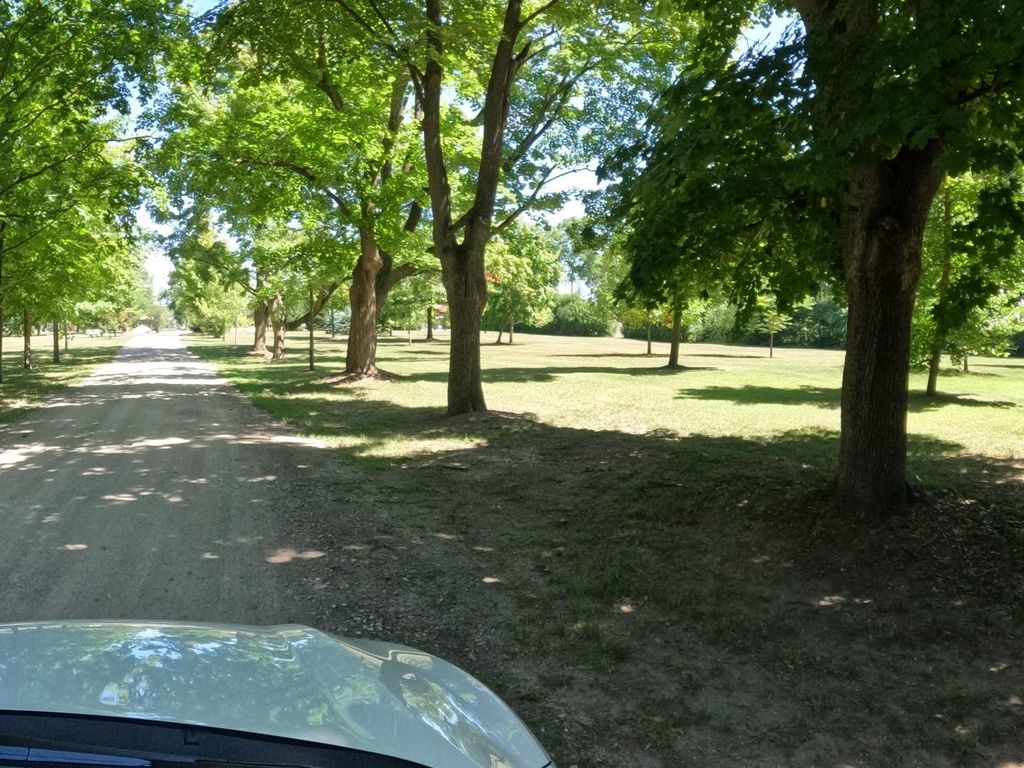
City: kitchener-waterloo